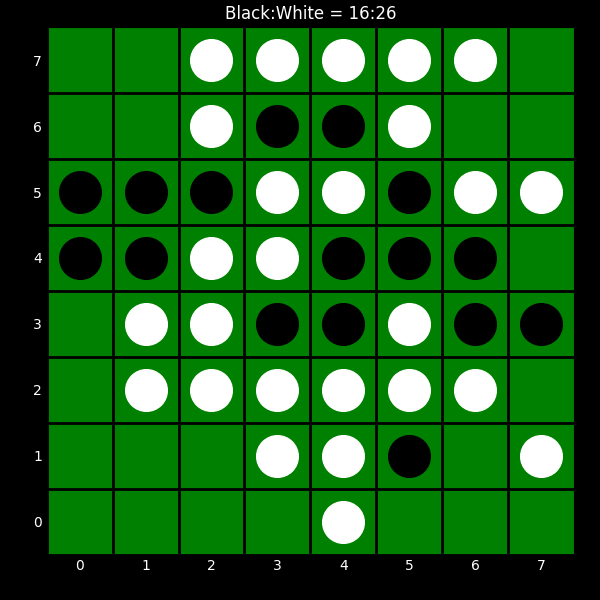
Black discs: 16
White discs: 26